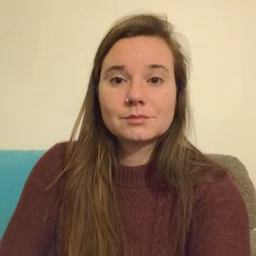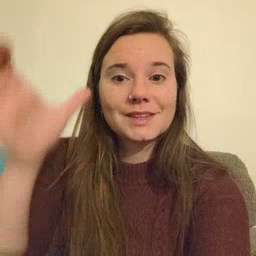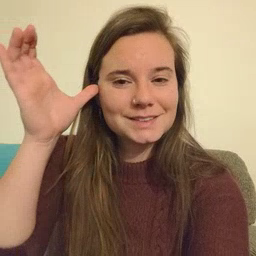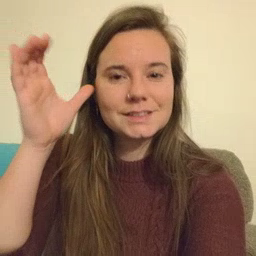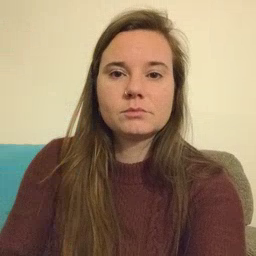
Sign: listen